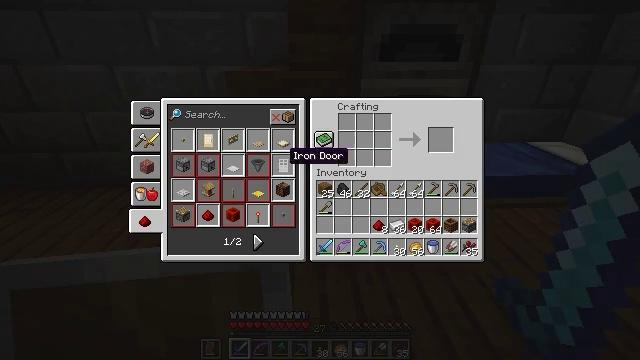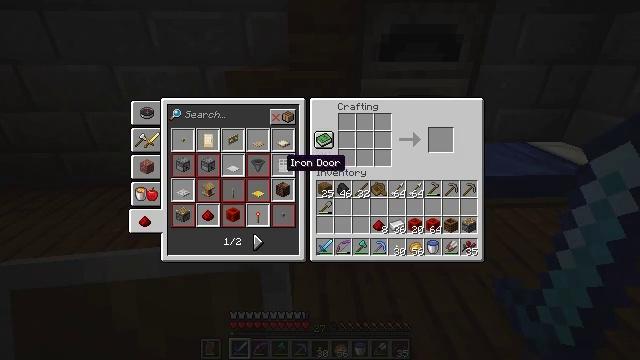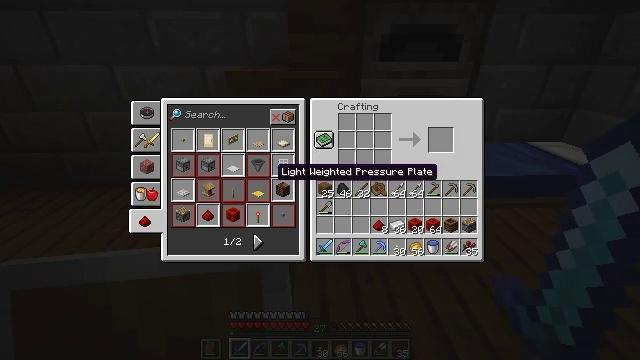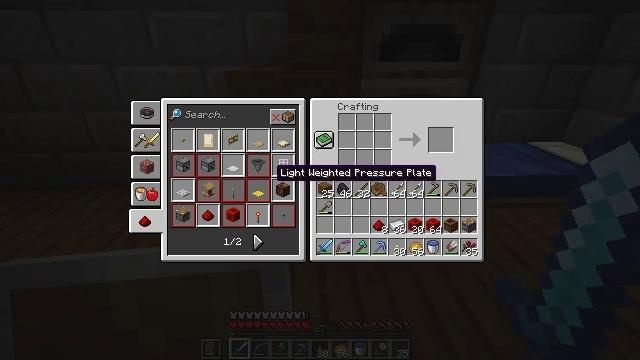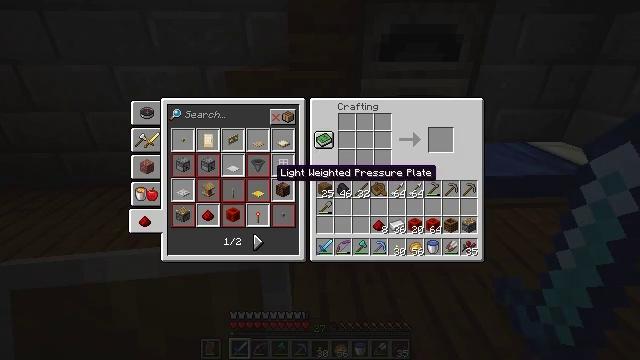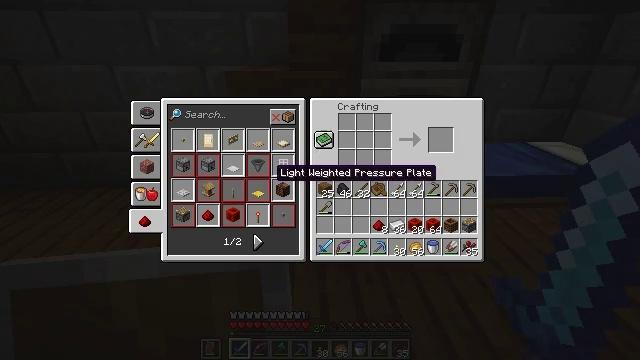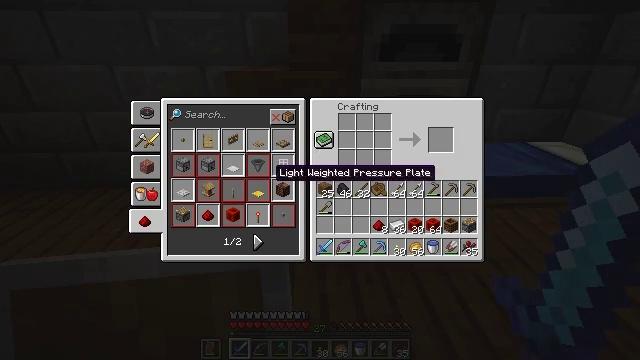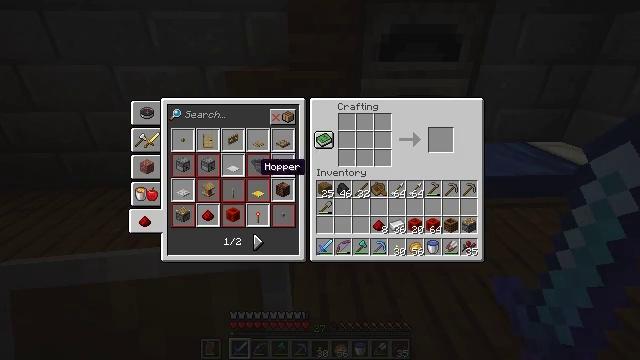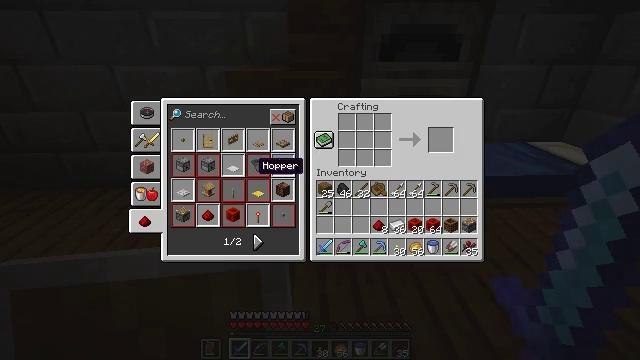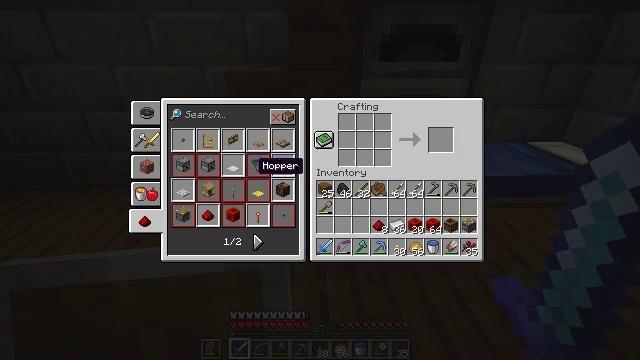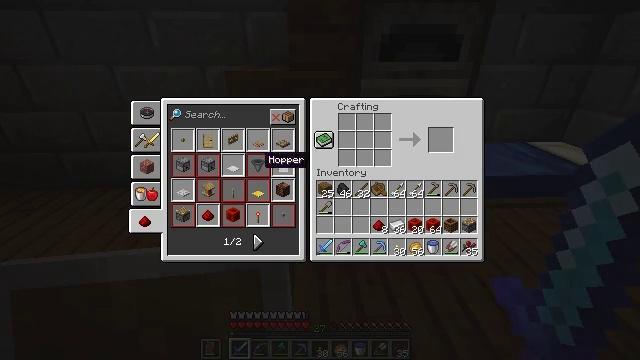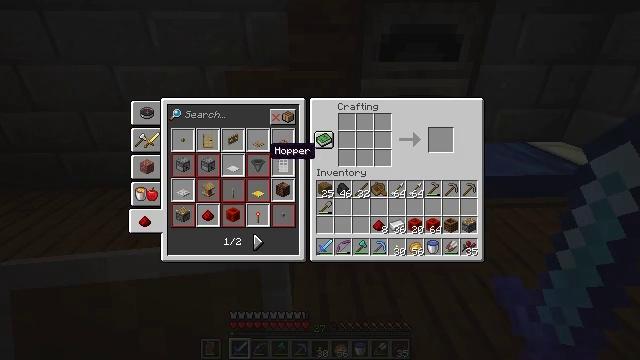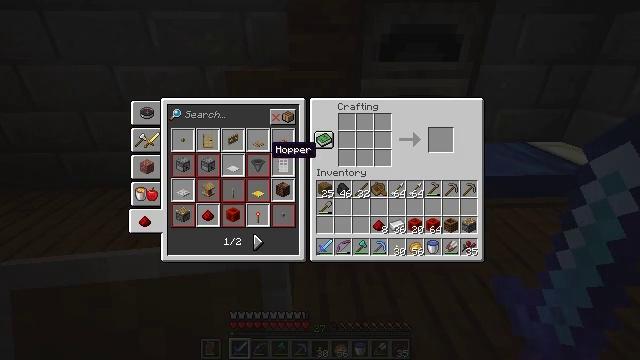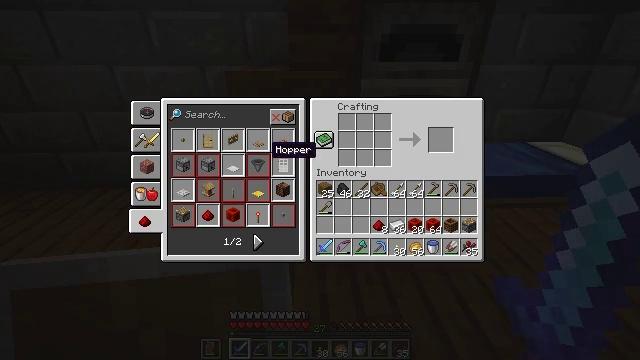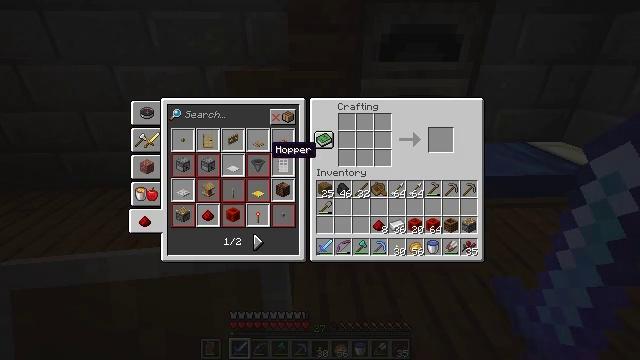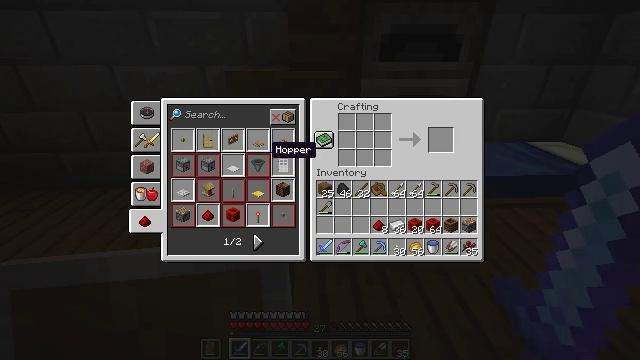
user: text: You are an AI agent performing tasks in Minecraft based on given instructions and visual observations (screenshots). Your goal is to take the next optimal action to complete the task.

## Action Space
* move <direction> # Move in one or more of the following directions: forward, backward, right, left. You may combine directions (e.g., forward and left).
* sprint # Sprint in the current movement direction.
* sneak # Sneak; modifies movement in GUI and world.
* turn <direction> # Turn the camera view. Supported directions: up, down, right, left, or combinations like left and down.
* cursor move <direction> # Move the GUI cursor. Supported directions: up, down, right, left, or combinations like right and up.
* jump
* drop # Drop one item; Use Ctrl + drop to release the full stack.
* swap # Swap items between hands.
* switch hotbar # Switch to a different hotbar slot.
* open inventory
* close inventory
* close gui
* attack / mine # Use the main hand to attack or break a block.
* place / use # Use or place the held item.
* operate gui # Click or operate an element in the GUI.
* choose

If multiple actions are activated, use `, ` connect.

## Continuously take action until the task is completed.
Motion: motion action
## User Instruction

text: Use the crafting table to make a note block.
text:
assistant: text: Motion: cursor move down
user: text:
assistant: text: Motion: cursor move left and down
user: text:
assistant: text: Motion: no_op
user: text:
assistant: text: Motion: no_op
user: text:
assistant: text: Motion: no_op
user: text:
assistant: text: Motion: no_op
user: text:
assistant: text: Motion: cursor move left
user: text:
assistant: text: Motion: no_op
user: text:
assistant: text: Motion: no_op
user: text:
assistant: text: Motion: no_op
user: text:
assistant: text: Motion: cursor move up
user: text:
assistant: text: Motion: no_op
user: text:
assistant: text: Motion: no_op
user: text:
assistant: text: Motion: no_op
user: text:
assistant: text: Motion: no_op
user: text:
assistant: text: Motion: no_op
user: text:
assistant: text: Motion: no_op
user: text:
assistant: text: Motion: cursor move down
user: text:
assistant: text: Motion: cursor move right and down
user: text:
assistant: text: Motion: cursor move right and down
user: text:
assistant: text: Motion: no_op
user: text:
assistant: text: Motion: cursor move left
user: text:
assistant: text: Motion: no_op
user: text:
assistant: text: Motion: no_op
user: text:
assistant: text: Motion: no_op
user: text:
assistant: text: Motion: no_op
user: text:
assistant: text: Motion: no_op
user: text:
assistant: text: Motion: no_op
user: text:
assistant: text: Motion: no_op
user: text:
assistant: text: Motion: no_op